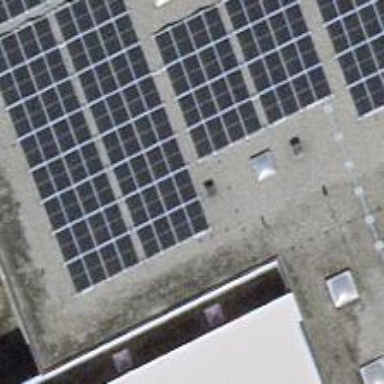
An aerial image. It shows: Solar power generator with photovoltaic panels.